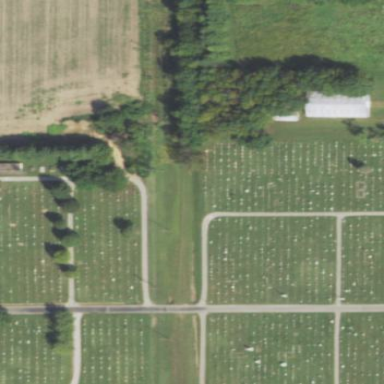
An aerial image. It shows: Graveyard.